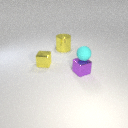
large yellow metal cylinder to the left of small purple metal cube